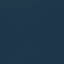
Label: SeaLake